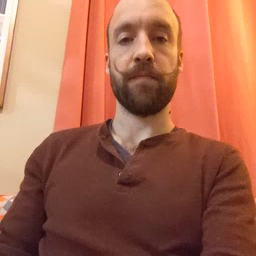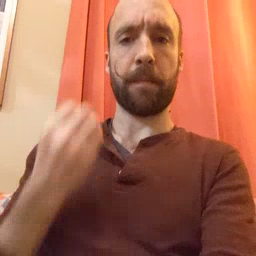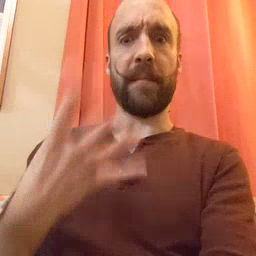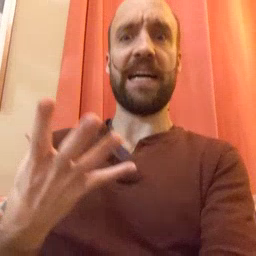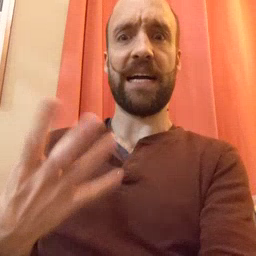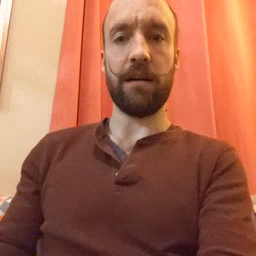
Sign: many